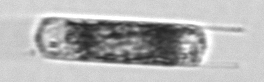
Label: Hemiaulus